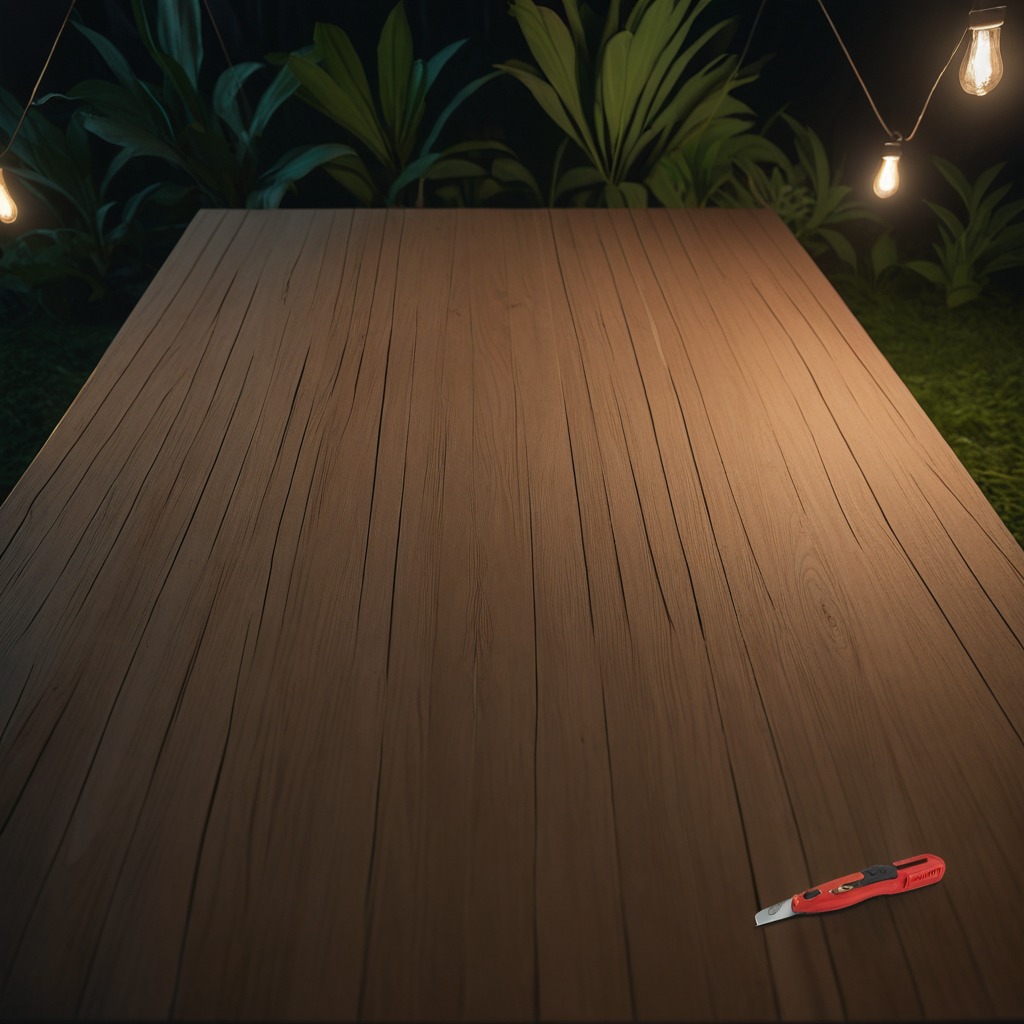
A utility knife is lying on a wooden table inside a jungle field workshop tent at night.